Question: I do not have a background in image recognition/feature extraction, but I am in need of a way to extract trees from an image without the background vegetation.

Seen above is a small example of the kind of imagery I'm working with. I have access to multi-spectral imagery as well (though I haven't seen it yet) including NDVI, NIR, Red-edge.
From researching the problem at hand, I am aware that feature extraction is an active area of research and it seems that often supervised and unsupervised machine learning is employed in combination with statistical voodoo such as "PCA". Being able to differentiate between trees and background vegetation has been noted as an area of difficulty in some papers I skimmed over in my research.
There are notable features about the imagery I am working with. First of all, the palm trees have a very distinctive shape. Not only this, but there are obvious differences in the texture of the trees vs the texture of the background vegetation.
I am not an academic, and as such I only have access to publicly available papers for my research. I am looking for relevant algorithms that could help me extract the features of interest to me (trees) that either have an implementation (ideally in C or bindings to C, though I'm aware that it is not a commonly used language in this field) or with publicly available papers/tutorials/sites/etc. detailing the algorithm so that I could implement it myself.
Thanks in advance for any help!
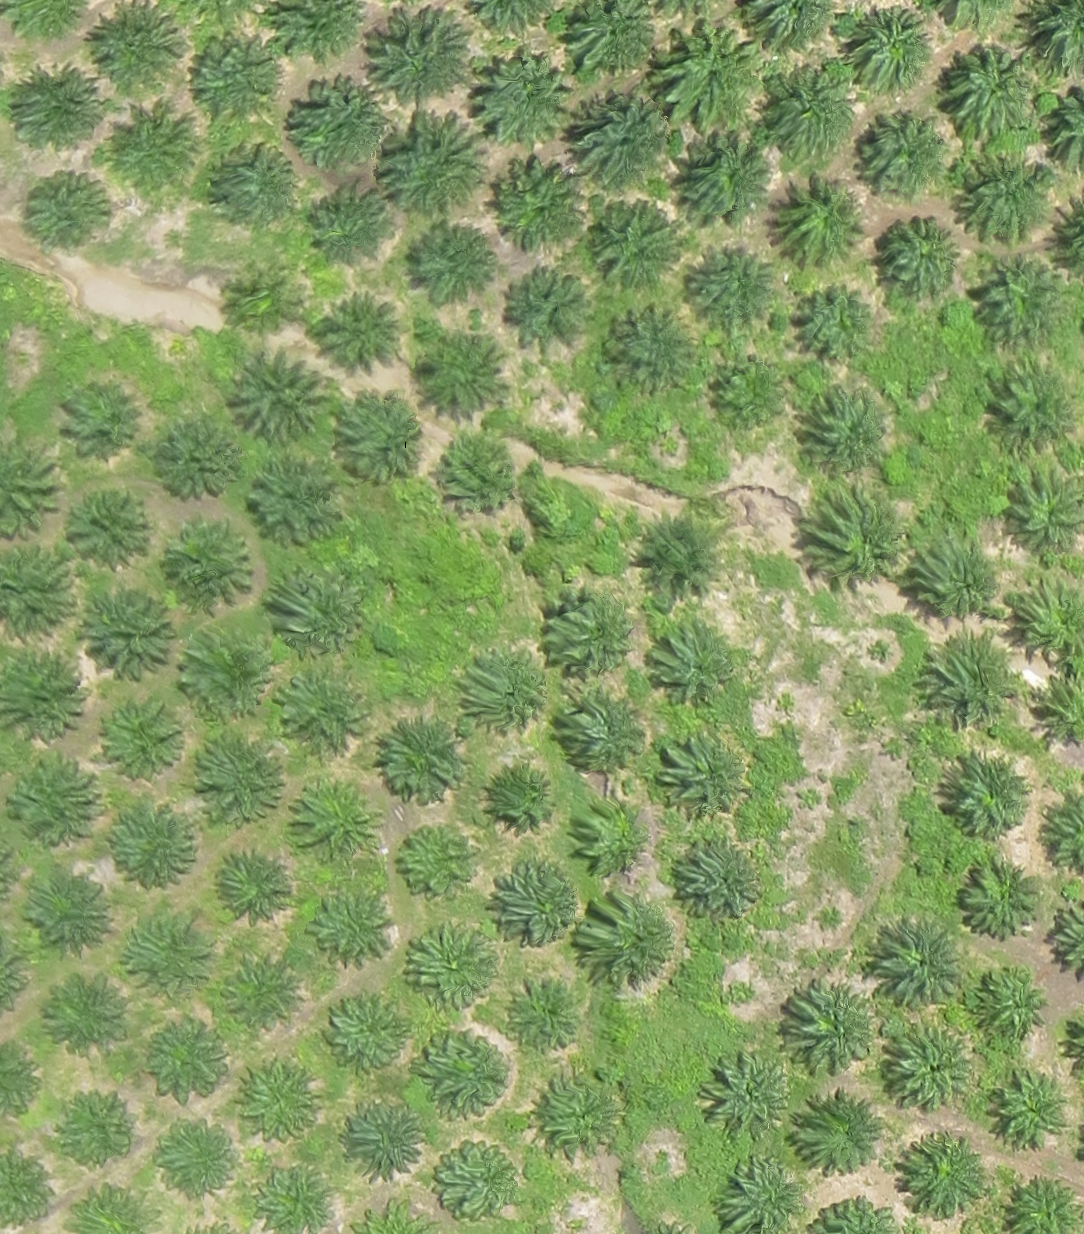
Answer: Look into <URL> is a good starting point. Moreover you can also combine the NDVI data to create a stronger feature set.